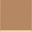
Piece: xx